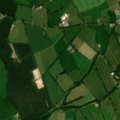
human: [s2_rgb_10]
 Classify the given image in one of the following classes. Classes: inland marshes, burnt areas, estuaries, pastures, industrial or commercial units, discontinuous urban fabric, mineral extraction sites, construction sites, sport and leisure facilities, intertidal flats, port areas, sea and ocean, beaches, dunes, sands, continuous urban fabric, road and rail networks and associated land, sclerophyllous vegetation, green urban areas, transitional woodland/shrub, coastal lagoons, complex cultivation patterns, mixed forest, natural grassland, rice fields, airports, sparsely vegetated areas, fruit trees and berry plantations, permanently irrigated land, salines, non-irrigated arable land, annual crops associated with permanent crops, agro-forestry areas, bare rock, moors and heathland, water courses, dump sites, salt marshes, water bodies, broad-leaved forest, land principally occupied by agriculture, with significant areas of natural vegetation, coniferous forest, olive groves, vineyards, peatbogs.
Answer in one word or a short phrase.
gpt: discontinuous urban fabric, mineral extraction sites, non-irrigated arable land, pastures, transitional woodland/shrub